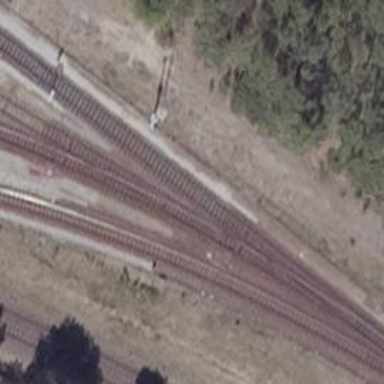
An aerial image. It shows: Railway switch.